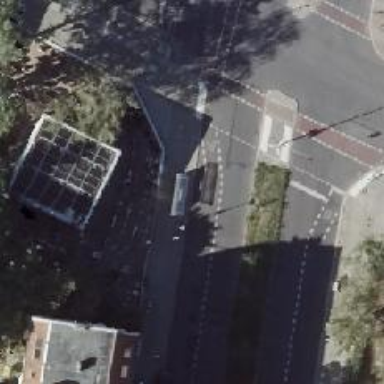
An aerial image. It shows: Platform for public transport with shelter.